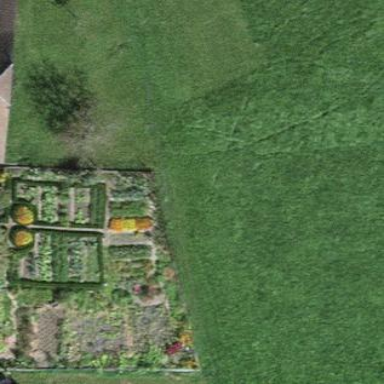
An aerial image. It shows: Garden that is leisure land.